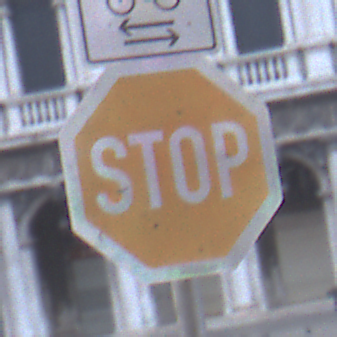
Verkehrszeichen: Stop
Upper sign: RichtungsangabeDurchPfeile9
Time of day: SunriseSunset
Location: Outdoor (Urban)
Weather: PartlyCloudy
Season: NotSpecified
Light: Natural